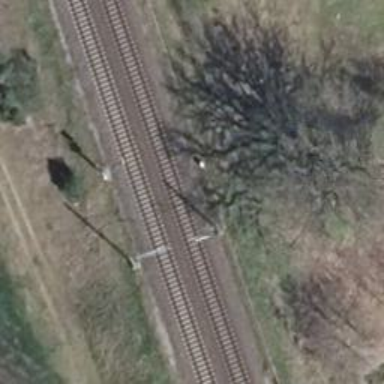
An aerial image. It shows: Railway signal.